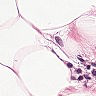
Metastatic tissue present: no